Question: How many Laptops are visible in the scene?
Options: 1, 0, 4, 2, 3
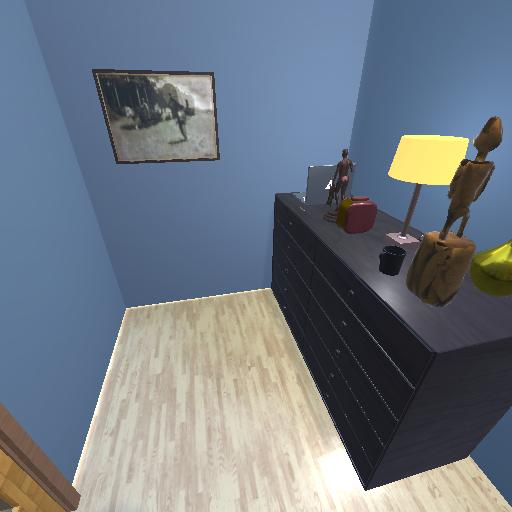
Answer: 1